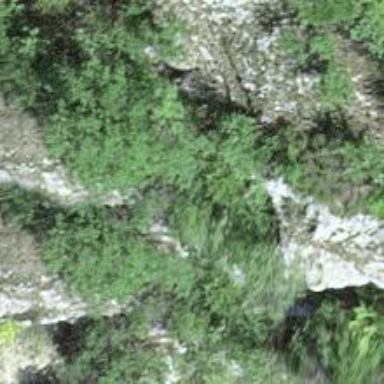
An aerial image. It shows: Cliff in nature.